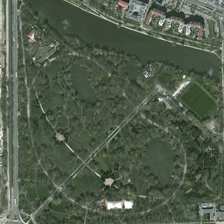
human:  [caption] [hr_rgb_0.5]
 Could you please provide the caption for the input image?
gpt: a lot of grey roofed houses are built on both sides of the road .

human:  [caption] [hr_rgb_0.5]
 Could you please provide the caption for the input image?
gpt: many green trees are planted beside the road .

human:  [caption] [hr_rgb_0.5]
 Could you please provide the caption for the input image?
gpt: many green trees are planted beside the road .

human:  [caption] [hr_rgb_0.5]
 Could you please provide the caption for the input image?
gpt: a lot of grey roofed houses are built on both sides of the road .

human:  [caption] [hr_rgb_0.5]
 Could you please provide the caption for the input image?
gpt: many green trees are planted beside the road .